Question: I am trying to translate my PSD file to code and I am having problems with these headers. The header would contain the name of the header, and a horizontal purple bar that stretches from the right side of the end of the name to the end of the div. I am using <URL> and so I have given my header a width of three columns. I have written some code, but I am unsure how to get the purple line to not appear under the title name.
Currently, I have saved the purple line as a tileable image and set it as the background of the h3 tag. I have tried to play with the background position, but I cannot get the line from not appearing under the title name.
Here is a screenshot of part of the PSD file. To clarify, the purple bar next to 'Hours', 'Phone', and 'Location' is not for the user to type any information onto; it is a decorative piece used to separate the different regions of information.

My code:
'''
<div class="row">
<div class="three columns offset-by-one contact">
<h3>Hours</h3>
</div>
</div>
.contact h3 {
color: #444;
background: url(../img/purpleLine.jpg) bottom right repeat-x;
}
'''
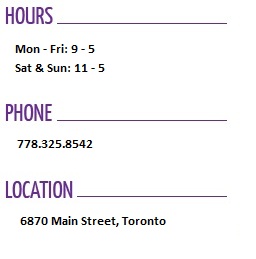
Answer: This would be a perfect time to use the HTML element '<span>' as this is pretty much exactly what it is meant to do. After the element, add '<span></span>', give it the desired width you want, and set the background image for the span element. Not sure how your framework classes would be used to define the width, so I just put 'whatever' in that part. You might even be able to assign a class to the span element to define its width.
HTML:
'''
<div class="row">
<div class="three columns offset-by-one contact">
<h3>Hours</h3><span></span>
</div>
</div>
'''
CSS:
'''
.contact h3 {
color: #444;
}
.contact span {
width:whatever;
background: url(../img/purpleLine.jpg) bottom right repeat-x;
}
'''